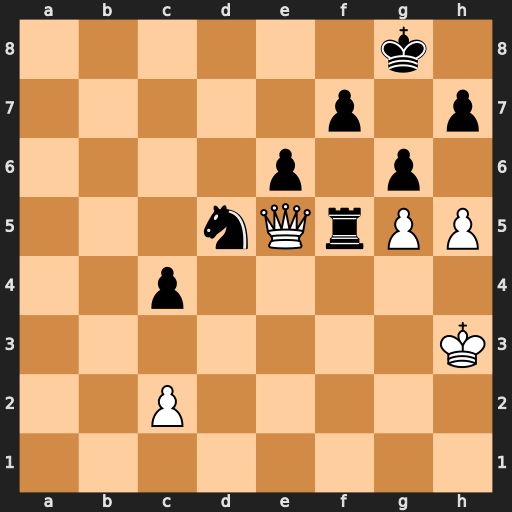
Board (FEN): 6k1/5p1p/4p1p1/3nQrPP/2p5/7K/2P5/8
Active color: w
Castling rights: -
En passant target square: -
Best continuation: Qb8+ Kg7 h6#